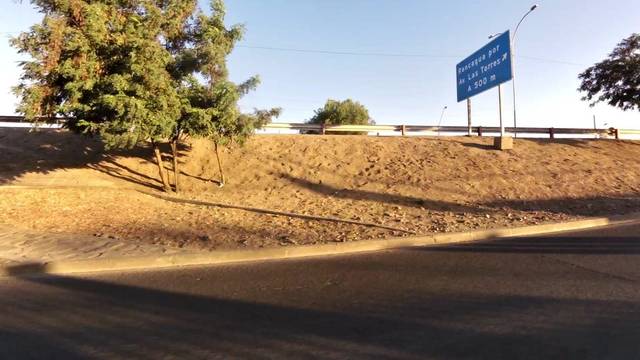
Region: Chile
Coordinates: -34.18, -70.734